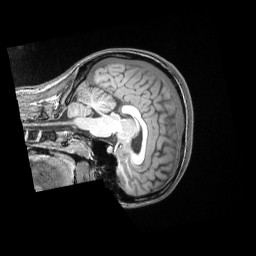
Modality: T1w
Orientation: sagittal
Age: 22
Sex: female
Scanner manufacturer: siemens
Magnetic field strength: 3 T
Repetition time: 2 s
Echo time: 0.00339 s